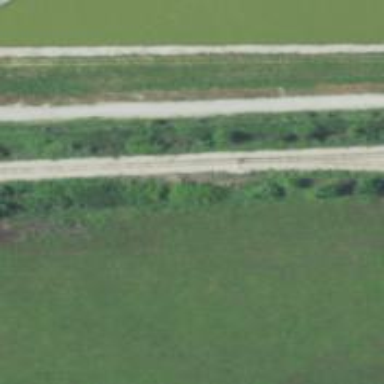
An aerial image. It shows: Railway track.